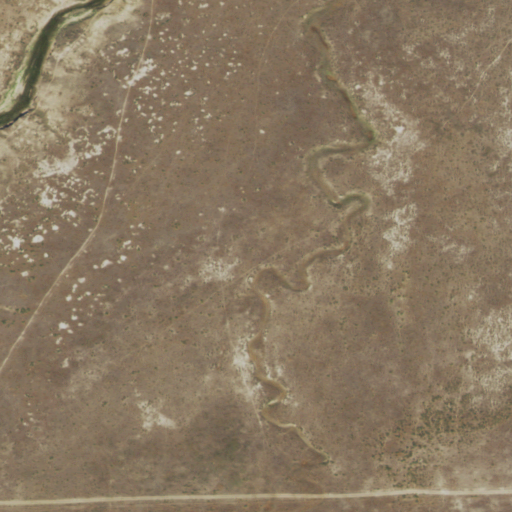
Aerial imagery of valley in Wyoming named Draw Number 3 containing shrub and open development